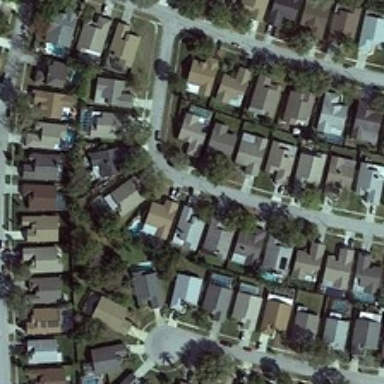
Many green trees and buildings are in a dense residential area .